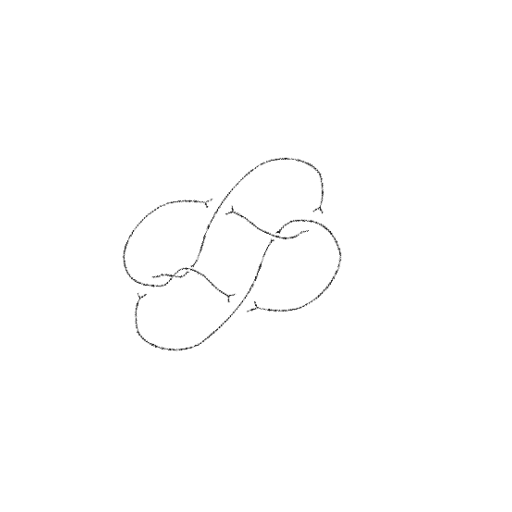
Crossing number: 7